Question: after a lot of searching , i'm trying to find : does vs2010 saves the values for website properties :

it is not in the SLN , nor PROJ ...
ive heard once it is in
but after a testing of changing , i cant see the reflected changes...(even after restart - for flushing...)
so where does vs2010 saves it ?
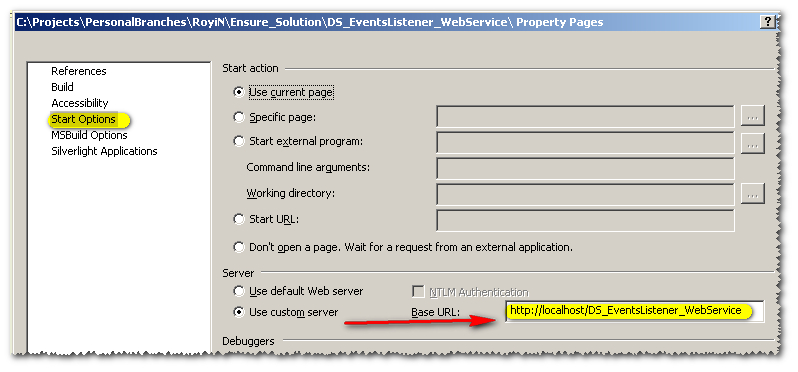
Answer: update :
it does save it in
i was searching via Total commander in inside the files but unicode checkbox should have been selected...
here is a sample of data :
'''
<?xml version="1.0" encoding="utf-16"?>
<DesignTimeData>
<Website RootUrl="C:\Projects\PersonalBranches\RoyiN\Ensure_Solution\Surveys_Mediator" CacheFolder="Surveys_Mediator(2)" targetframeworkmoniker=".NETFramework,Version=v4.0" sccprovider="SAK" enablesilverlightdebugging="false" scclocalpath="SAK" customserverurl="http://localhost/Surveys_Mediator" addnewitemlang="Visual C#" sccauxpath="SAK" sccprojectname="SAK" vwdport="50006" enablevswebserver="false" _LastAccess="22/05/2012 17:10:20"/>
<Website RootUrl="C:\Projects\PersonalBranches\RoyiN\Ensure_Solution\Web_ERP_Finance" CacheFolder="Web_ERP_Finance(2)" targetframeworkmoniker=".NETFramework,Version=v4.0" sccprovider="SAK" enablesilverlightdebugging="false" scclocalpath="SAK" customserverurl="http://localhost/Web_ERP_Finance/" addnewitemlang="Visual C#" sccauxpath="SAK" sccprojectname="SAK" vwdport="49995" enablevswebserver="false" _LastAccess="22/05/2012 17:10:16"/>
<Website RootUrl="C:\Projects\Ensure_Solution\GD_OnlineApplication" CacheFolder="GD_OnlineApplication(1)" sccprovider="MSSCCI:Microsoft Visual SourceSafe" scclocalpath=".." customserverurl="http://localhost/GD_OnlineApplication" sccauxpath="" addnewitemlang="Visual C#" sccprojectname="&quot;$/Ensure_Solution&quot;, IARCAAAA" vwdport="59009" enablevswebserver="false" _LastAccess="08/11/2011 13:22:03"/>
<Website RootUrl="C:\Projects\Ensure_Solution\TrafficTesterWeb" CacheFolder="TrafficTesterWeb(1)" sccprovider="MSSCCI:Microsoft Visual SourceSafe" scclocalpath=".." customserverurl="http://localhost/TrafficTesterWeb" sccauxpath="" addnewitemlang="Visual C#" sccprojectname="&quot;$/Ensure_Solution&quot;, IARCAAAA" vwdport="59021" enablevswebserver="false" _LastAccess="08/11/2011 13:22:05"/>
'''